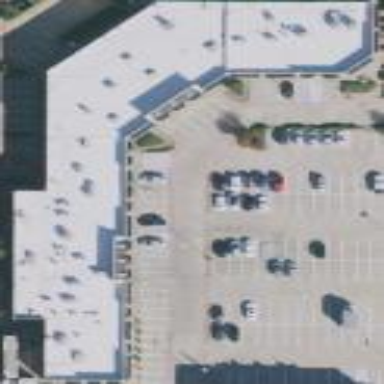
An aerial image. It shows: Retail building.